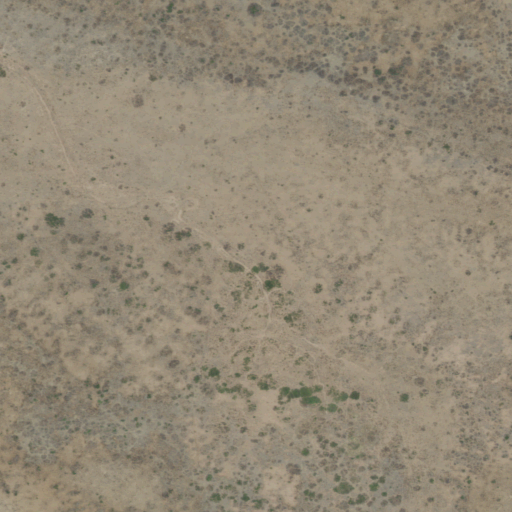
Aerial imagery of valley in New Mexico named Peach Canyon containing only shrub